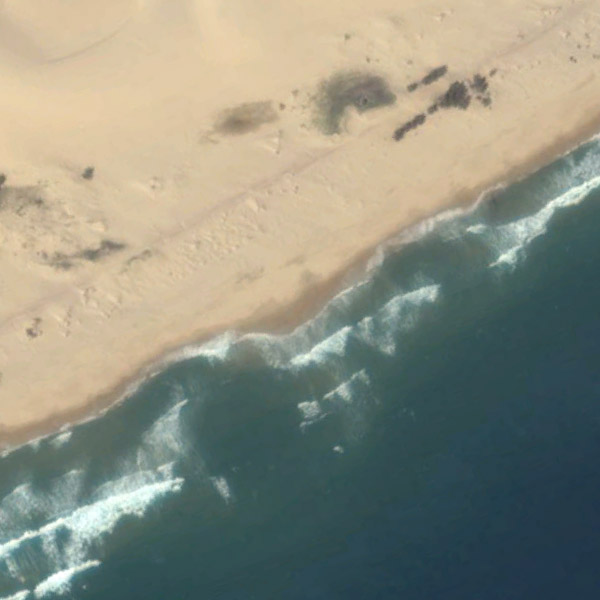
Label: Beach